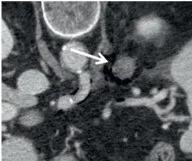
Case of an adrenal metastasis from lung cancer treated with percutaneous microwave ablation. (e). Final result 24 hours after ablation showing complete devascularisation of the lesion (arrow).
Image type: radiology (ct)